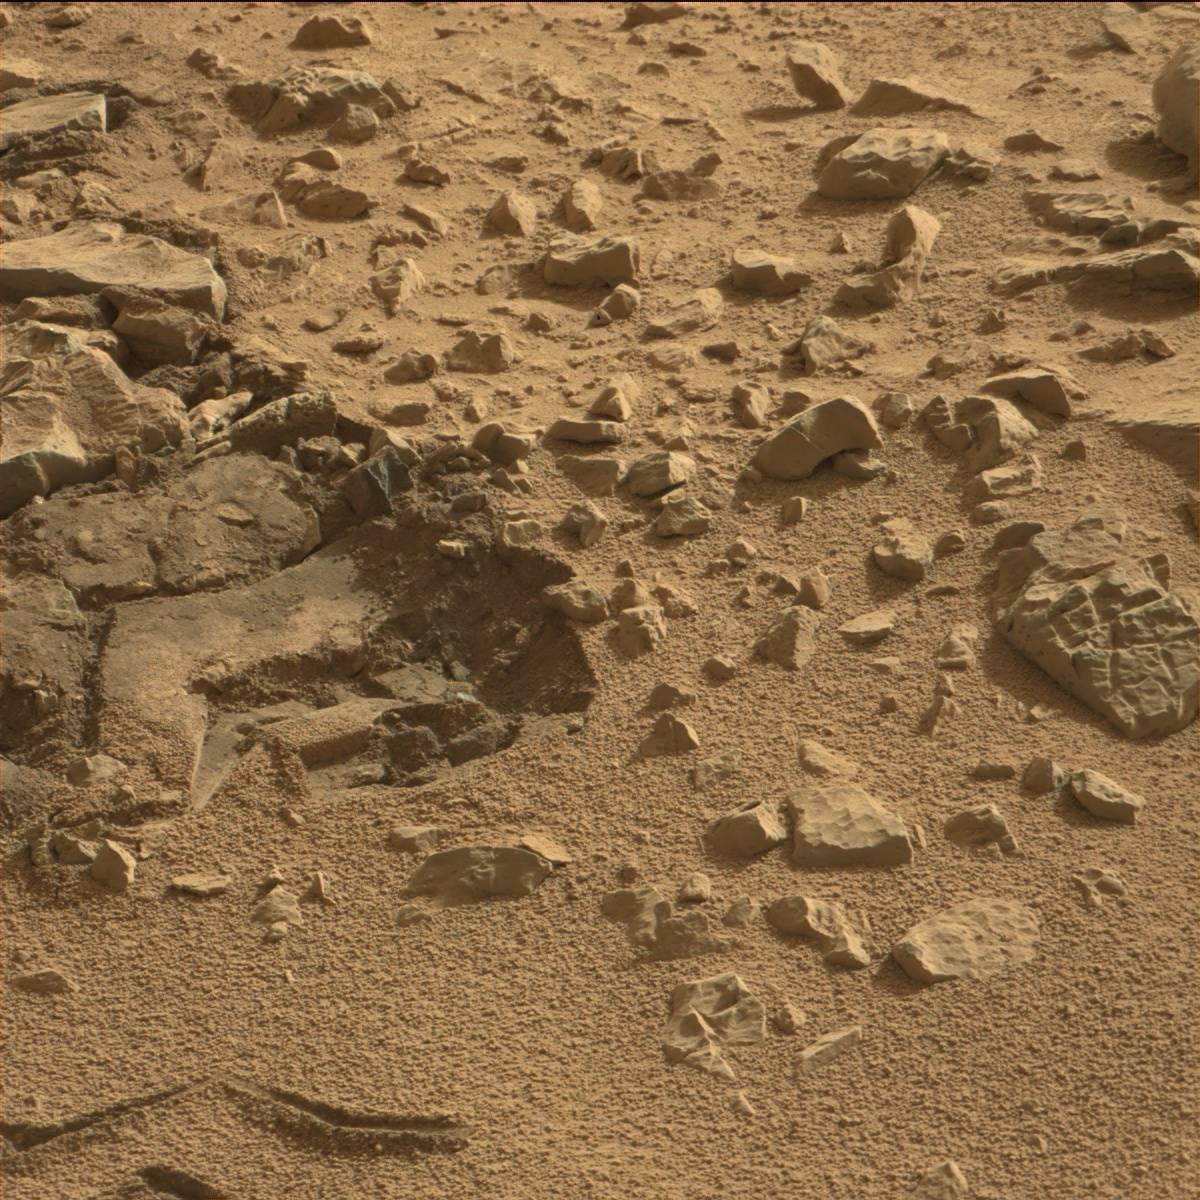
Terrain classes present: Bedrock, Sand / Soil, Track